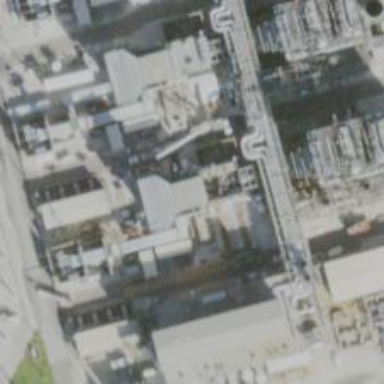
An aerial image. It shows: Gas turbine power generator.